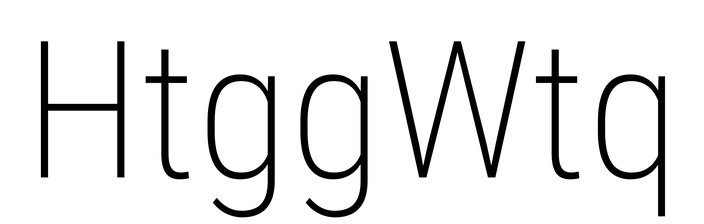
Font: Roboto_Condensed_ExtraLight